Question: I am having a problem with this website I am currently developing. I am trying to fire a button's Click Event after a series of codes in an external js file. please see my codes below:
.ASPX:
'''
<script type="text/javascript">
var btn = $("#<%=btnRefresh.ClientID%>");
</script>
...
<asp:Button ID="btnRefresh" name="btnRefresh" runat="server" Visible="false" Text="btnRefresh" onclick="btnRefresh_Click" />
<asp:UpdatePanel ID="UpdatePanel1" UpdateMode="Conditional" runat="server">
<asp:GridView ID="myGrd" runat="server">...</GridView>
<Triggers>
<asp:AsyncPostBackTrigger ControlID="btnRefresh" EventName="Click" />
</Triggers>
<asp:UpdatePanel>
'''
.ASPX.CS:
'''
protected void btnRefresh_Click(object sender, EventArgs e)
{
myGrd.DataSource = null;
myGrd.DataSource = GetData();
myGrd.DataBind();
}
'''
.JS:
'''
function Refresh() {
if (btn) {
btn.click();
}
else {
alert('false');
}
}
'''
Basically, what I want to achieve is this:
1. Be able to implement my Add, Edit, Delete on the Page. (Functioning now)
2. Call the methods in an external JS file to show the popup boxes for Add, Edit, Delete.
3. Once successful, call the Refresh() method and refresh the gridview only.
4. Refresh() method consumes the btnRefresh_Click event from the .aspx.cs page.
I just used the button for that purpose since I don't know what other options I have.
Now my problem is this. My code was able to declare my 'btn' variable from the .aspx page. When it does inside the external .js file, here is how my 'btn' variable looks like:

The compiler goes through the 'btn.click()' line which is supposed to fire the 'btnRefresh_Click' event from the code-behind. However, it doesn't fire up.
Am I missing anything here? Please help me. I've been stuck here for hours.
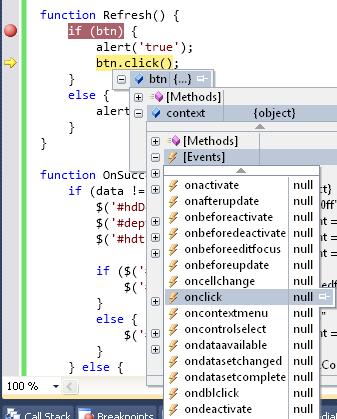
Answer: Have you tried finding your btn object when you need it and after the document is fully loaded, instead of getting it before your document is fully loaded?
changing:
'''
<script type="text/javascript">
var btn = $("#<%=btnRefresh.ClientID%>");
</script>
'''
to
'''
<script type="text/javascript">
var btnid = "#<%=btnRefresh.ClientID%>";
</script>
'''
and your js:
'''
function Refresh() {
var btn = $(btnid);
if (btn) {
btn.click();
}
else {
alert('false');
}
}
'''